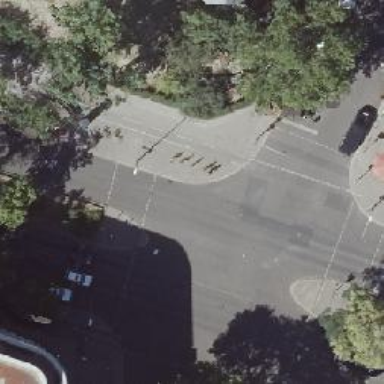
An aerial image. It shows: Asphalt cycleway with traffic signal crossing.